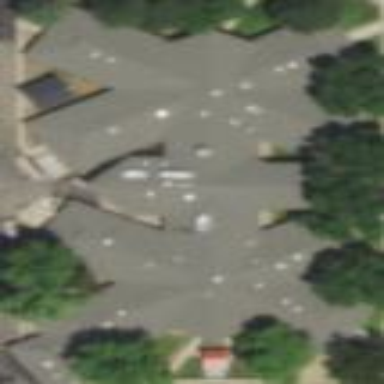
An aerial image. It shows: Nursing home.